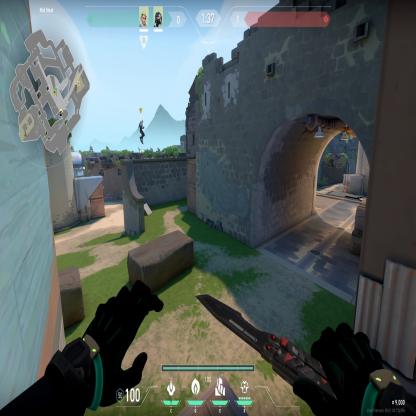
Label: teammate